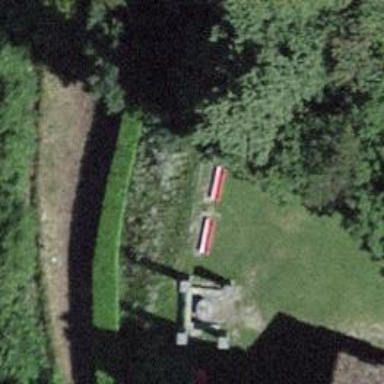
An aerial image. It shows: Red bench.